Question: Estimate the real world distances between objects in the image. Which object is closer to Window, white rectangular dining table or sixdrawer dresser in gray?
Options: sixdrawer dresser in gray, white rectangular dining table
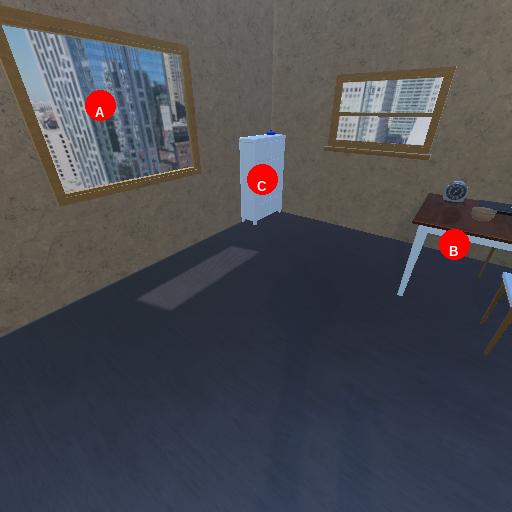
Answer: sixdrawer dresser in gray